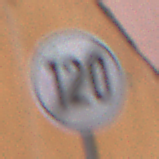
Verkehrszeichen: EndeGeschwindigkeit120
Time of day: Midday
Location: Outdoor (Urban)
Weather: Overcast
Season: NotSpecified
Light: Natural